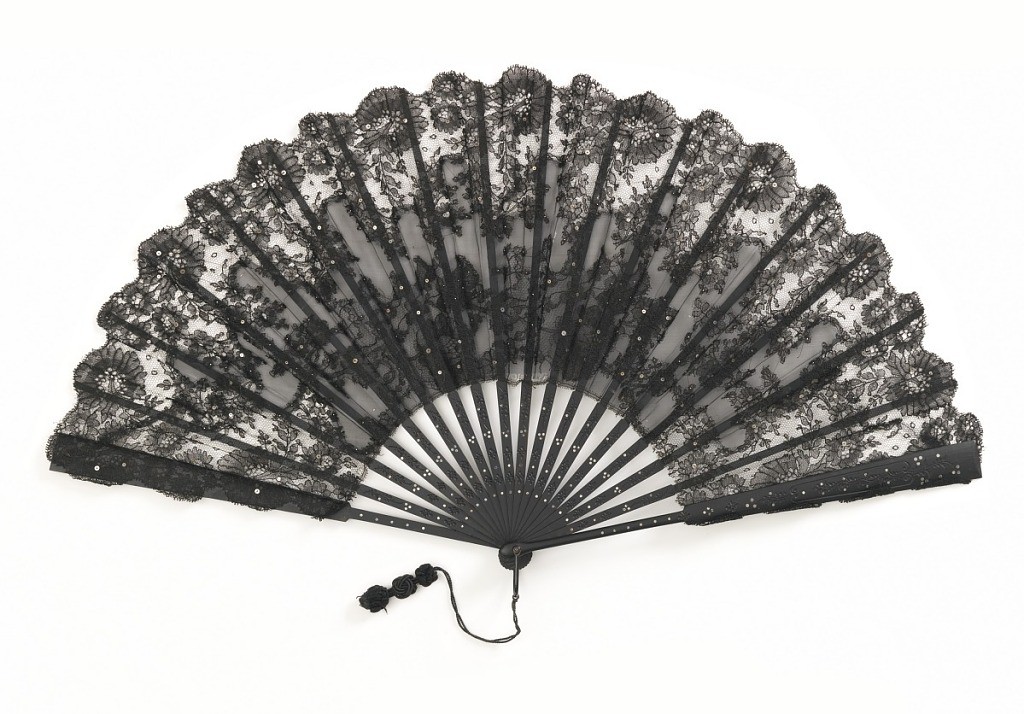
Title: Pleated fan
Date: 1850–1900
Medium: Silk lace leaf with silk gauze, embroidered with steel cut beads and spangles, carved and piquéd ebony sticks, silk cord and tassel
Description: Pleated fan. Black lace leaf with black gauze insets, embroidered with steel cut beads and spangles. Sticks are carved and ornamented with steel (?) piqué. Black cord and tassel.